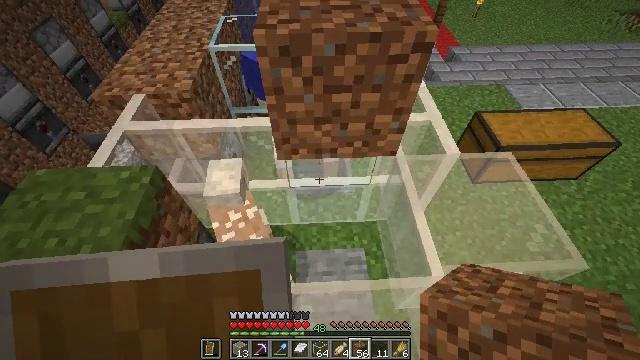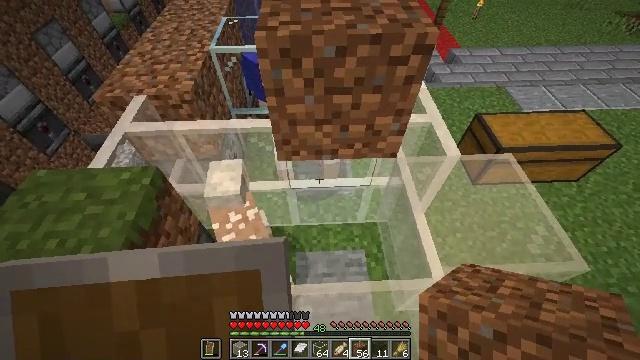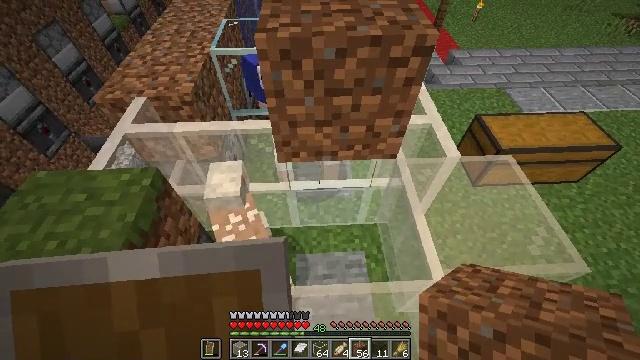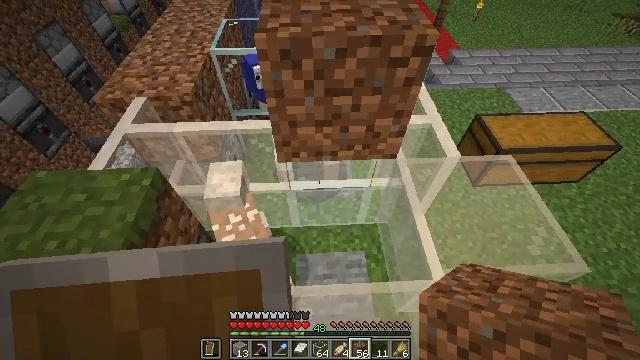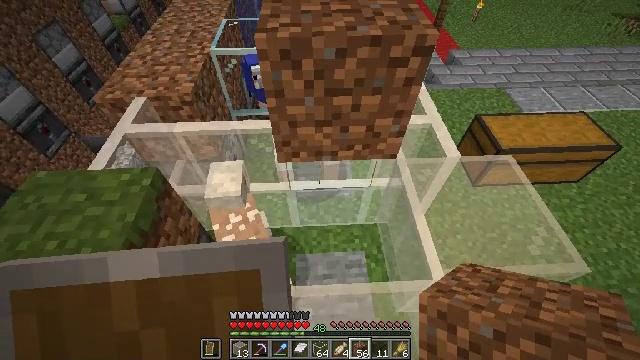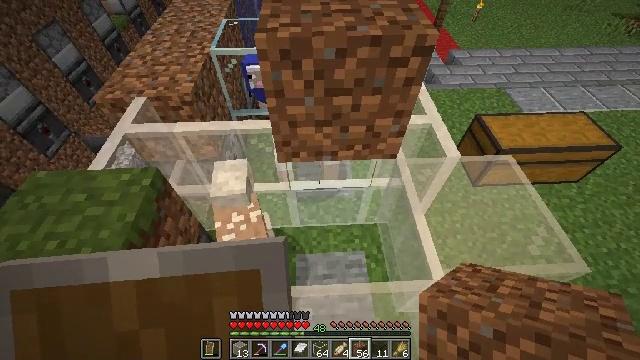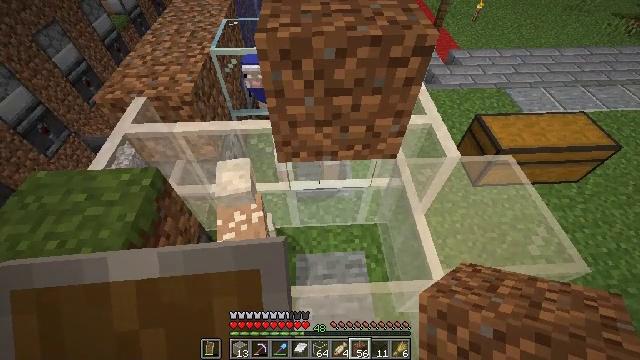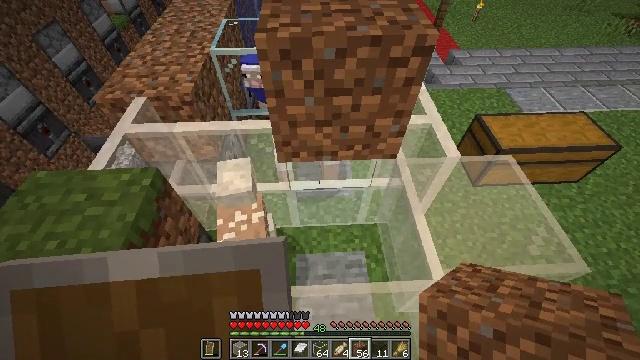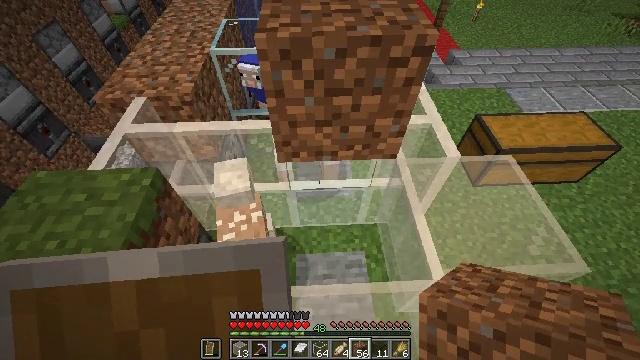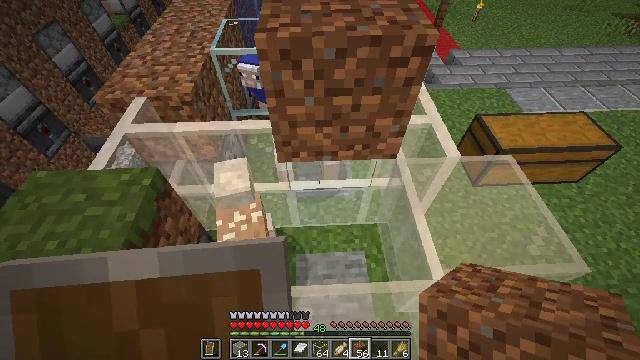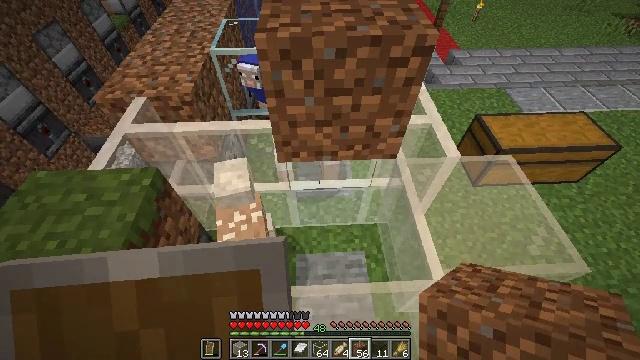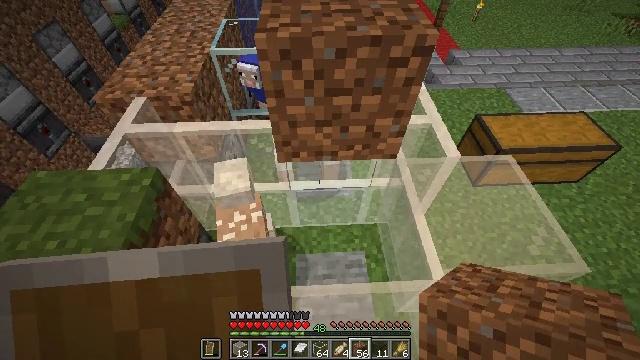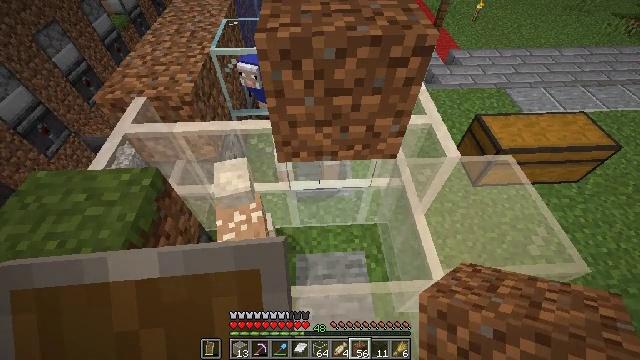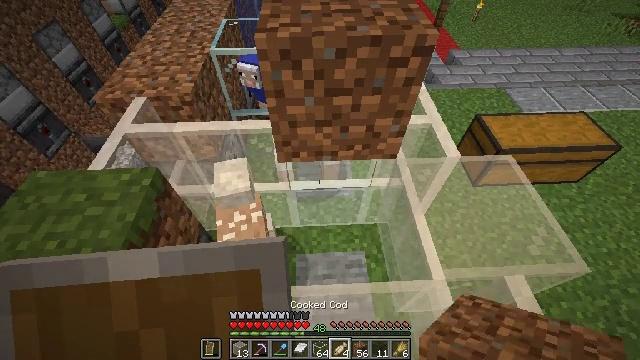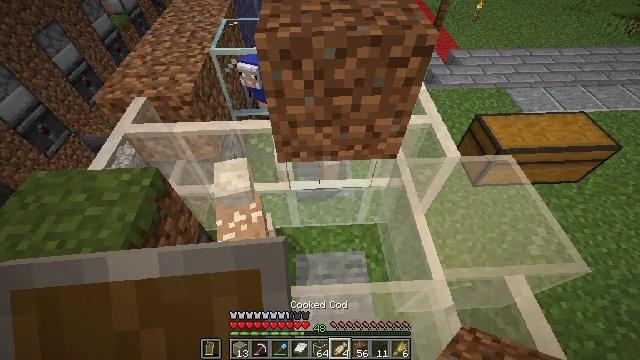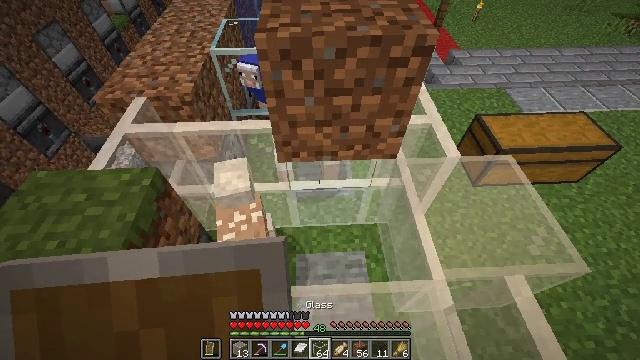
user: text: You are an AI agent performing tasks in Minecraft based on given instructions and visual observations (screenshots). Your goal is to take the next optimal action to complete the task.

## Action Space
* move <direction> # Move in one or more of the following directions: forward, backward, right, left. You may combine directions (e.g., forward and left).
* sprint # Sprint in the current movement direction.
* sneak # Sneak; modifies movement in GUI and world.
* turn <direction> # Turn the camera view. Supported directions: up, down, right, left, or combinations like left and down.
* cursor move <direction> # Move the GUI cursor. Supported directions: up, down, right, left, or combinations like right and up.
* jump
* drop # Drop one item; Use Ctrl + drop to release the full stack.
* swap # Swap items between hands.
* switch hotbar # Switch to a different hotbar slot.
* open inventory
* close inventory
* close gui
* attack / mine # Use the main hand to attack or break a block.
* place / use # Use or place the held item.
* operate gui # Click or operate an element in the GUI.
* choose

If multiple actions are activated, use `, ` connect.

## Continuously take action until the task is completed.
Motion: motion action
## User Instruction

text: Remove the white stained glass pane from a structure.
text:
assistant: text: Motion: no_op
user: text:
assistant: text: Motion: no_op
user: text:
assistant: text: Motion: no_op
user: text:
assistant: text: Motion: no_op
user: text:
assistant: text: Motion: no_op
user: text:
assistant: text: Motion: no_op
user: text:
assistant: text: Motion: no_op
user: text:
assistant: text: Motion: no_op
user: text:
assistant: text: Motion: no_op
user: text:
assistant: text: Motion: no_op
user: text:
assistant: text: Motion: no_op
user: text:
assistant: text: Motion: no_op
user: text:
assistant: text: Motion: no_op
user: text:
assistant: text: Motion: no_op
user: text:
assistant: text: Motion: no_op
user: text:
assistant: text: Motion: no_op
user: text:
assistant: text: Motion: no_op
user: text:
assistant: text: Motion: no_op
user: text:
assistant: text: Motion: no_op
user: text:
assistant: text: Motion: no_op
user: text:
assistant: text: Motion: no_op
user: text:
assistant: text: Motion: no_op
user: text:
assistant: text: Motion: no_op
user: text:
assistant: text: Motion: no_op
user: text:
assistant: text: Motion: no_op
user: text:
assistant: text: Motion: no_op
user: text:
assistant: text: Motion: no_op
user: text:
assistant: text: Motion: no_op
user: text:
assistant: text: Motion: no_op
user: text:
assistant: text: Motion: attack / mine